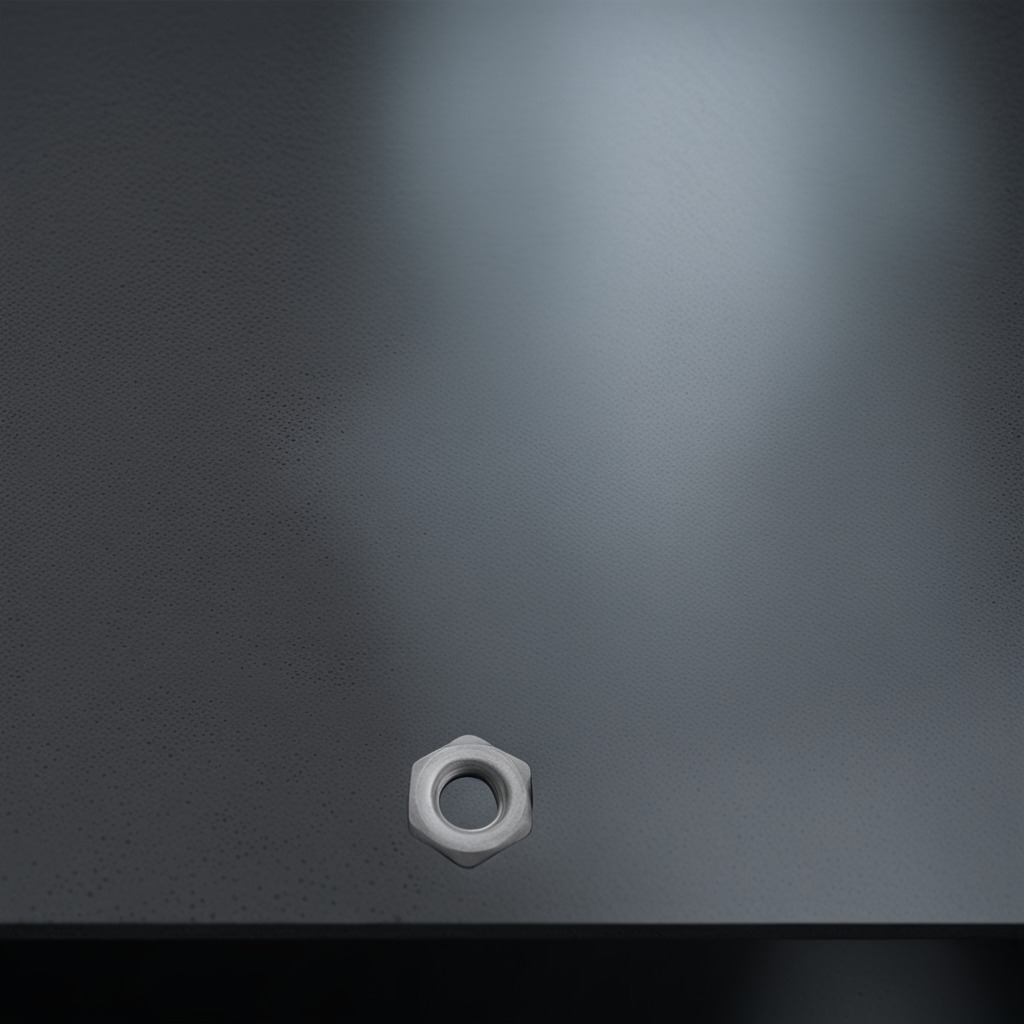
A metal nut is lying on the clean granite table inside a workshop at night.